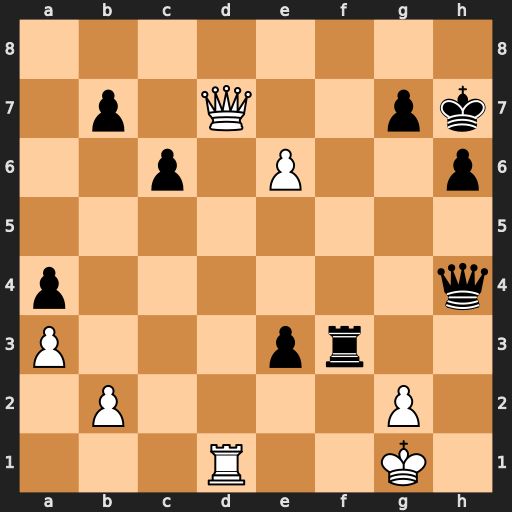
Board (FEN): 8/1p1Q2pk/2p1P2p/8/p6q/P3pr2/1P4P1/3R2K1
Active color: w
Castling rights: -
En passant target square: -
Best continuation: Qd3+ g6 Qd7+ Kg8 Qd8+ Qxd8 Rxd8+ Rf8 e7 Re8 Rxe8+